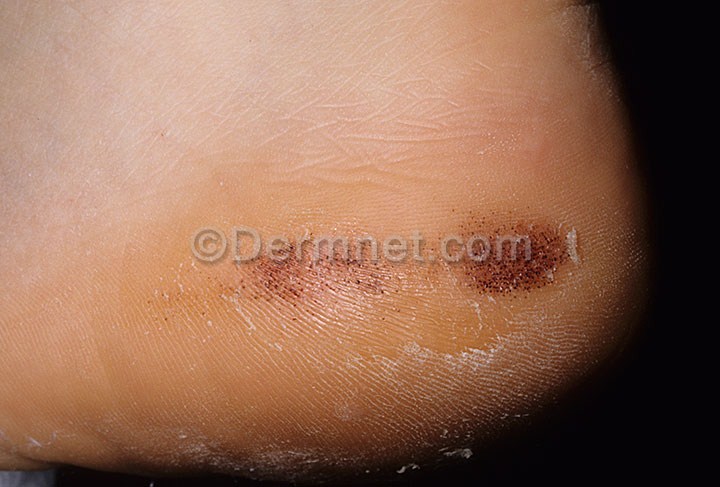
Disease: Warts Molluscum and other Viral Infections